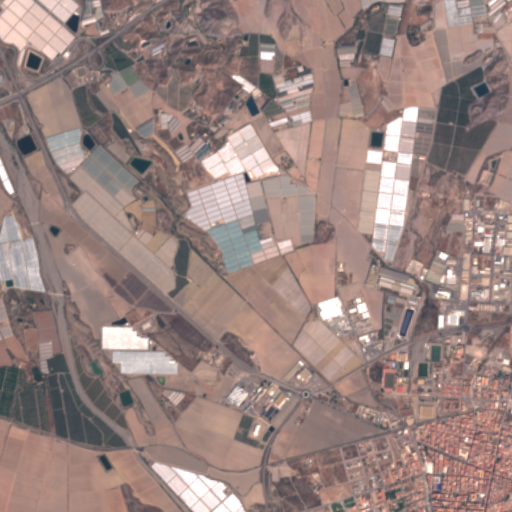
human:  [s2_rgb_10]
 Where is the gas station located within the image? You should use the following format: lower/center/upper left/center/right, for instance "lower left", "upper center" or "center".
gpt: The gas station is located in the lower right of the image.
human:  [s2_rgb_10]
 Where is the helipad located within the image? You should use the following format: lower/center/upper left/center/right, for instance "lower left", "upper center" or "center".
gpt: The helipad is located in the center right of the image.
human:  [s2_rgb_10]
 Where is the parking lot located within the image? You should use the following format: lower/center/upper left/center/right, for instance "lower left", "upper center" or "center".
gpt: The parking lot is located in the lower right of the image.
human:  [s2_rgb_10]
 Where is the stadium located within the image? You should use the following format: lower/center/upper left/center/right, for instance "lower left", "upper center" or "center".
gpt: The stadium is located in the lower right of the image.
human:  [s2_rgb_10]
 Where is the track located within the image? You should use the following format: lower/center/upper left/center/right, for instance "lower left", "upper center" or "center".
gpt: The track is located in the lower right of the image.
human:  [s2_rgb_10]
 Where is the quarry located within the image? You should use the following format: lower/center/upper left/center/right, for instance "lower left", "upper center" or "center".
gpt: There is no quarry in the image.